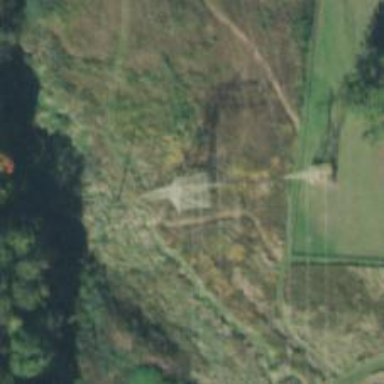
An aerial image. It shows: Lattice structure tower used for power distribution.